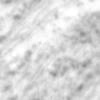
Label: no_change